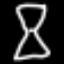
Label: hourglass